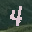
Label: 4